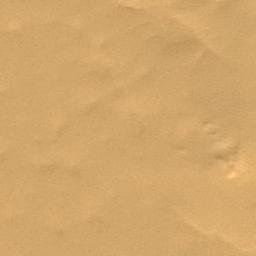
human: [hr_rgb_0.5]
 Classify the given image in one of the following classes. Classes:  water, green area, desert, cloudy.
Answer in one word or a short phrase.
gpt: desert